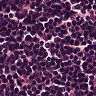
Metastatic tissue present: no